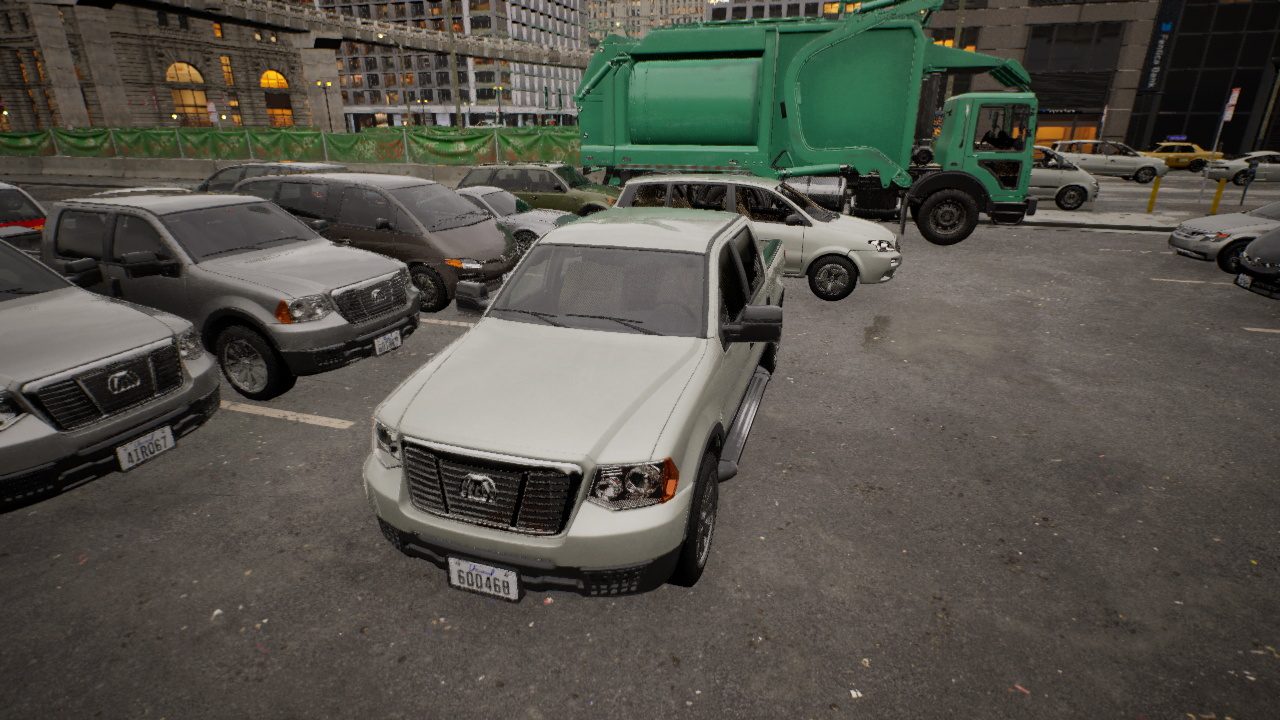
Venue: arterial
Lighting: golden hour
Vehicle rig: pickup